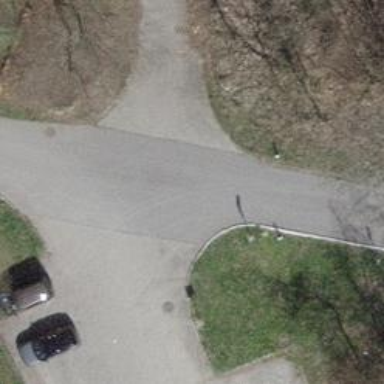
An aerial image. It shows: Unclassified road with asphalt surface.